Question: How would one go about create a glowing border around a button when a user hovers over it in PyQT4 QSS? I'm speaking of something similar to the 'box-shadow'in CSS.
'''
someButton:hover {
border:1px solid black;
/*Glowing code here?*/
}
'''

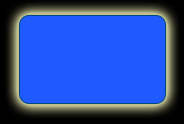
Answer: One way to do this, would be to use <URL>:
'''
effect = QtGui.QGraphicsDropShadowEffect(button)
effect.setOffset(0, 0)
effect.setBlurRadius(20)
button.setGraphicsEffect(effect)
'''